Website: ulta-beauty
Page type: newsletter-management
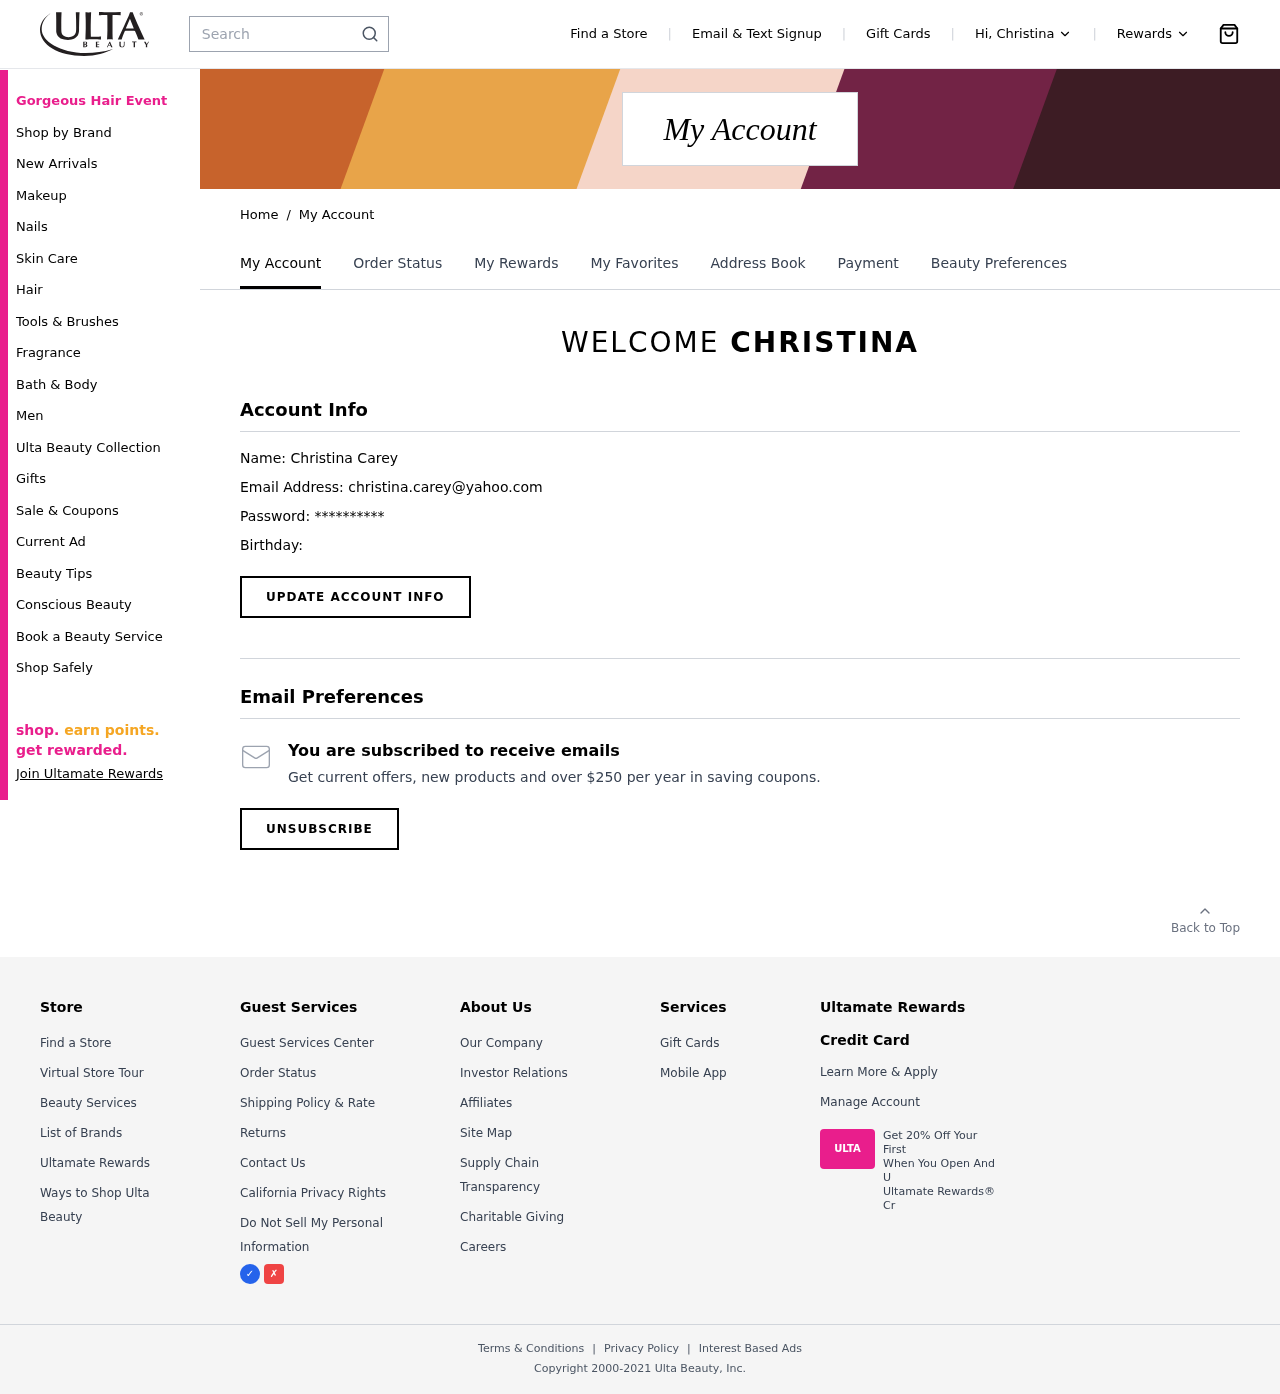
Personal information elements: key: PII_EMAIL
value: christina.carey@yahoo.com
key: PII_FIRSTNAME
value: Christina
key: PII_FIRSTNAME
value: CHRISTINA
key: PII_FULLNAME
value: Christina Carey
Search elements: key: HEADER_SEARCH
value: Search